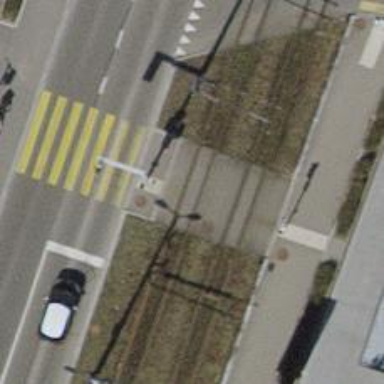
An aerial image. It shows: Crossing on footway.